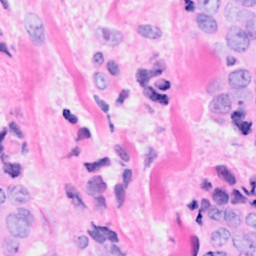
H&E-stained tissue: Breast